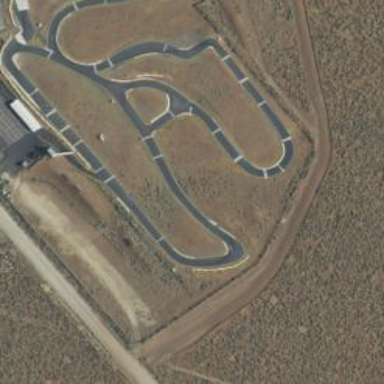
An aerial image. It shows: Karting raceway for sports enthusiasts.